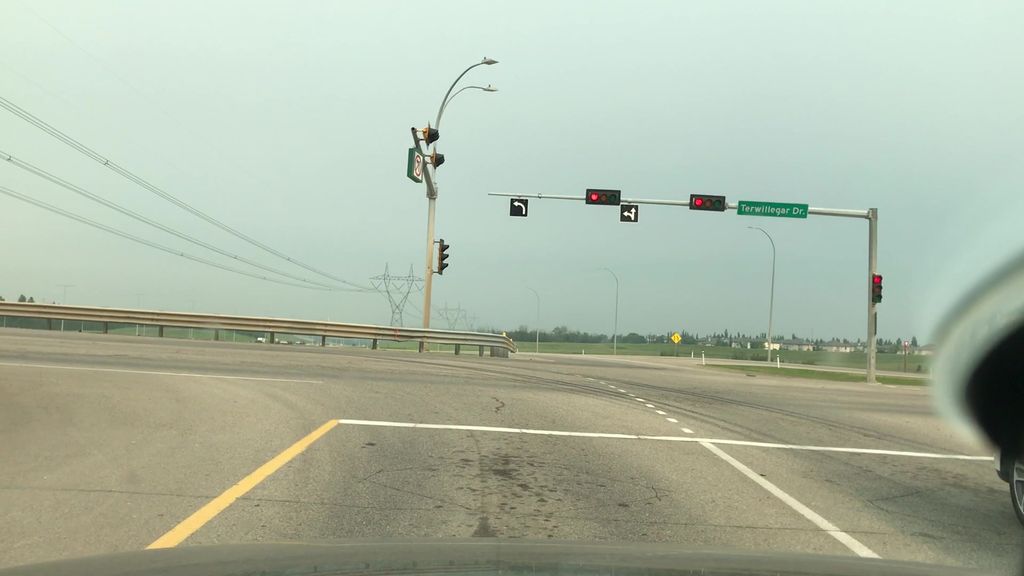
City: edmonton